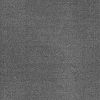
Atmospheric dust classification: dusty